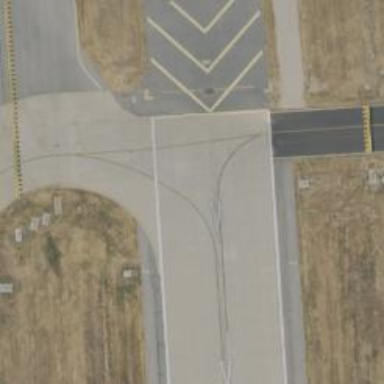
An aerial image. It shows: Image of taxiway at airport.